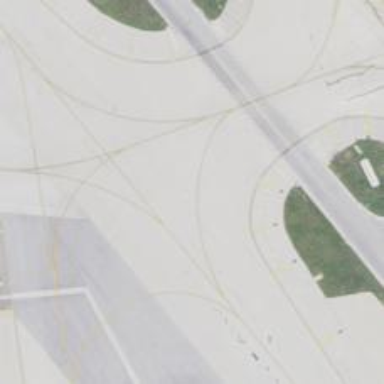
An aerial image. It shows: View of taxiway at the airport.